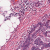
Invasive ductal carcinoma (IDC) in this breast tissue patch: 1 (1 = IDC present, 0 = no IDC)